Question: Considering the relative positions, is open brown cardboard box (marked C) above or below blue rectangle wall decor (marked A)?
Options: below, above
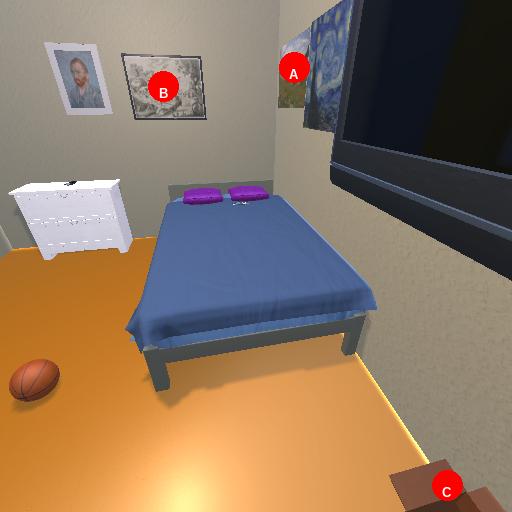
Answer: below